Field crop: maize
Growth stage: 1
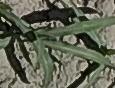
Species: sorghum